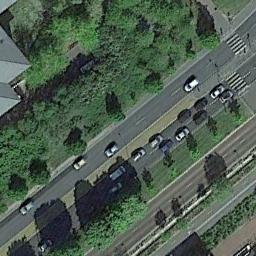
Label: freeway